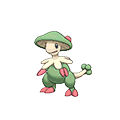
Pok\u00e9mon: breloom